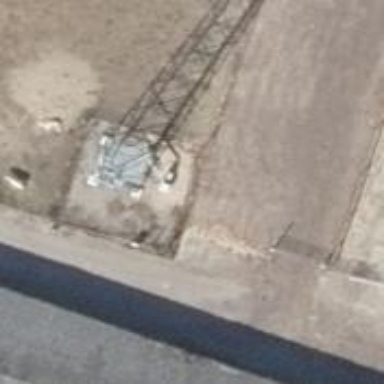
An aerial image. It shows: Communication mast tower.